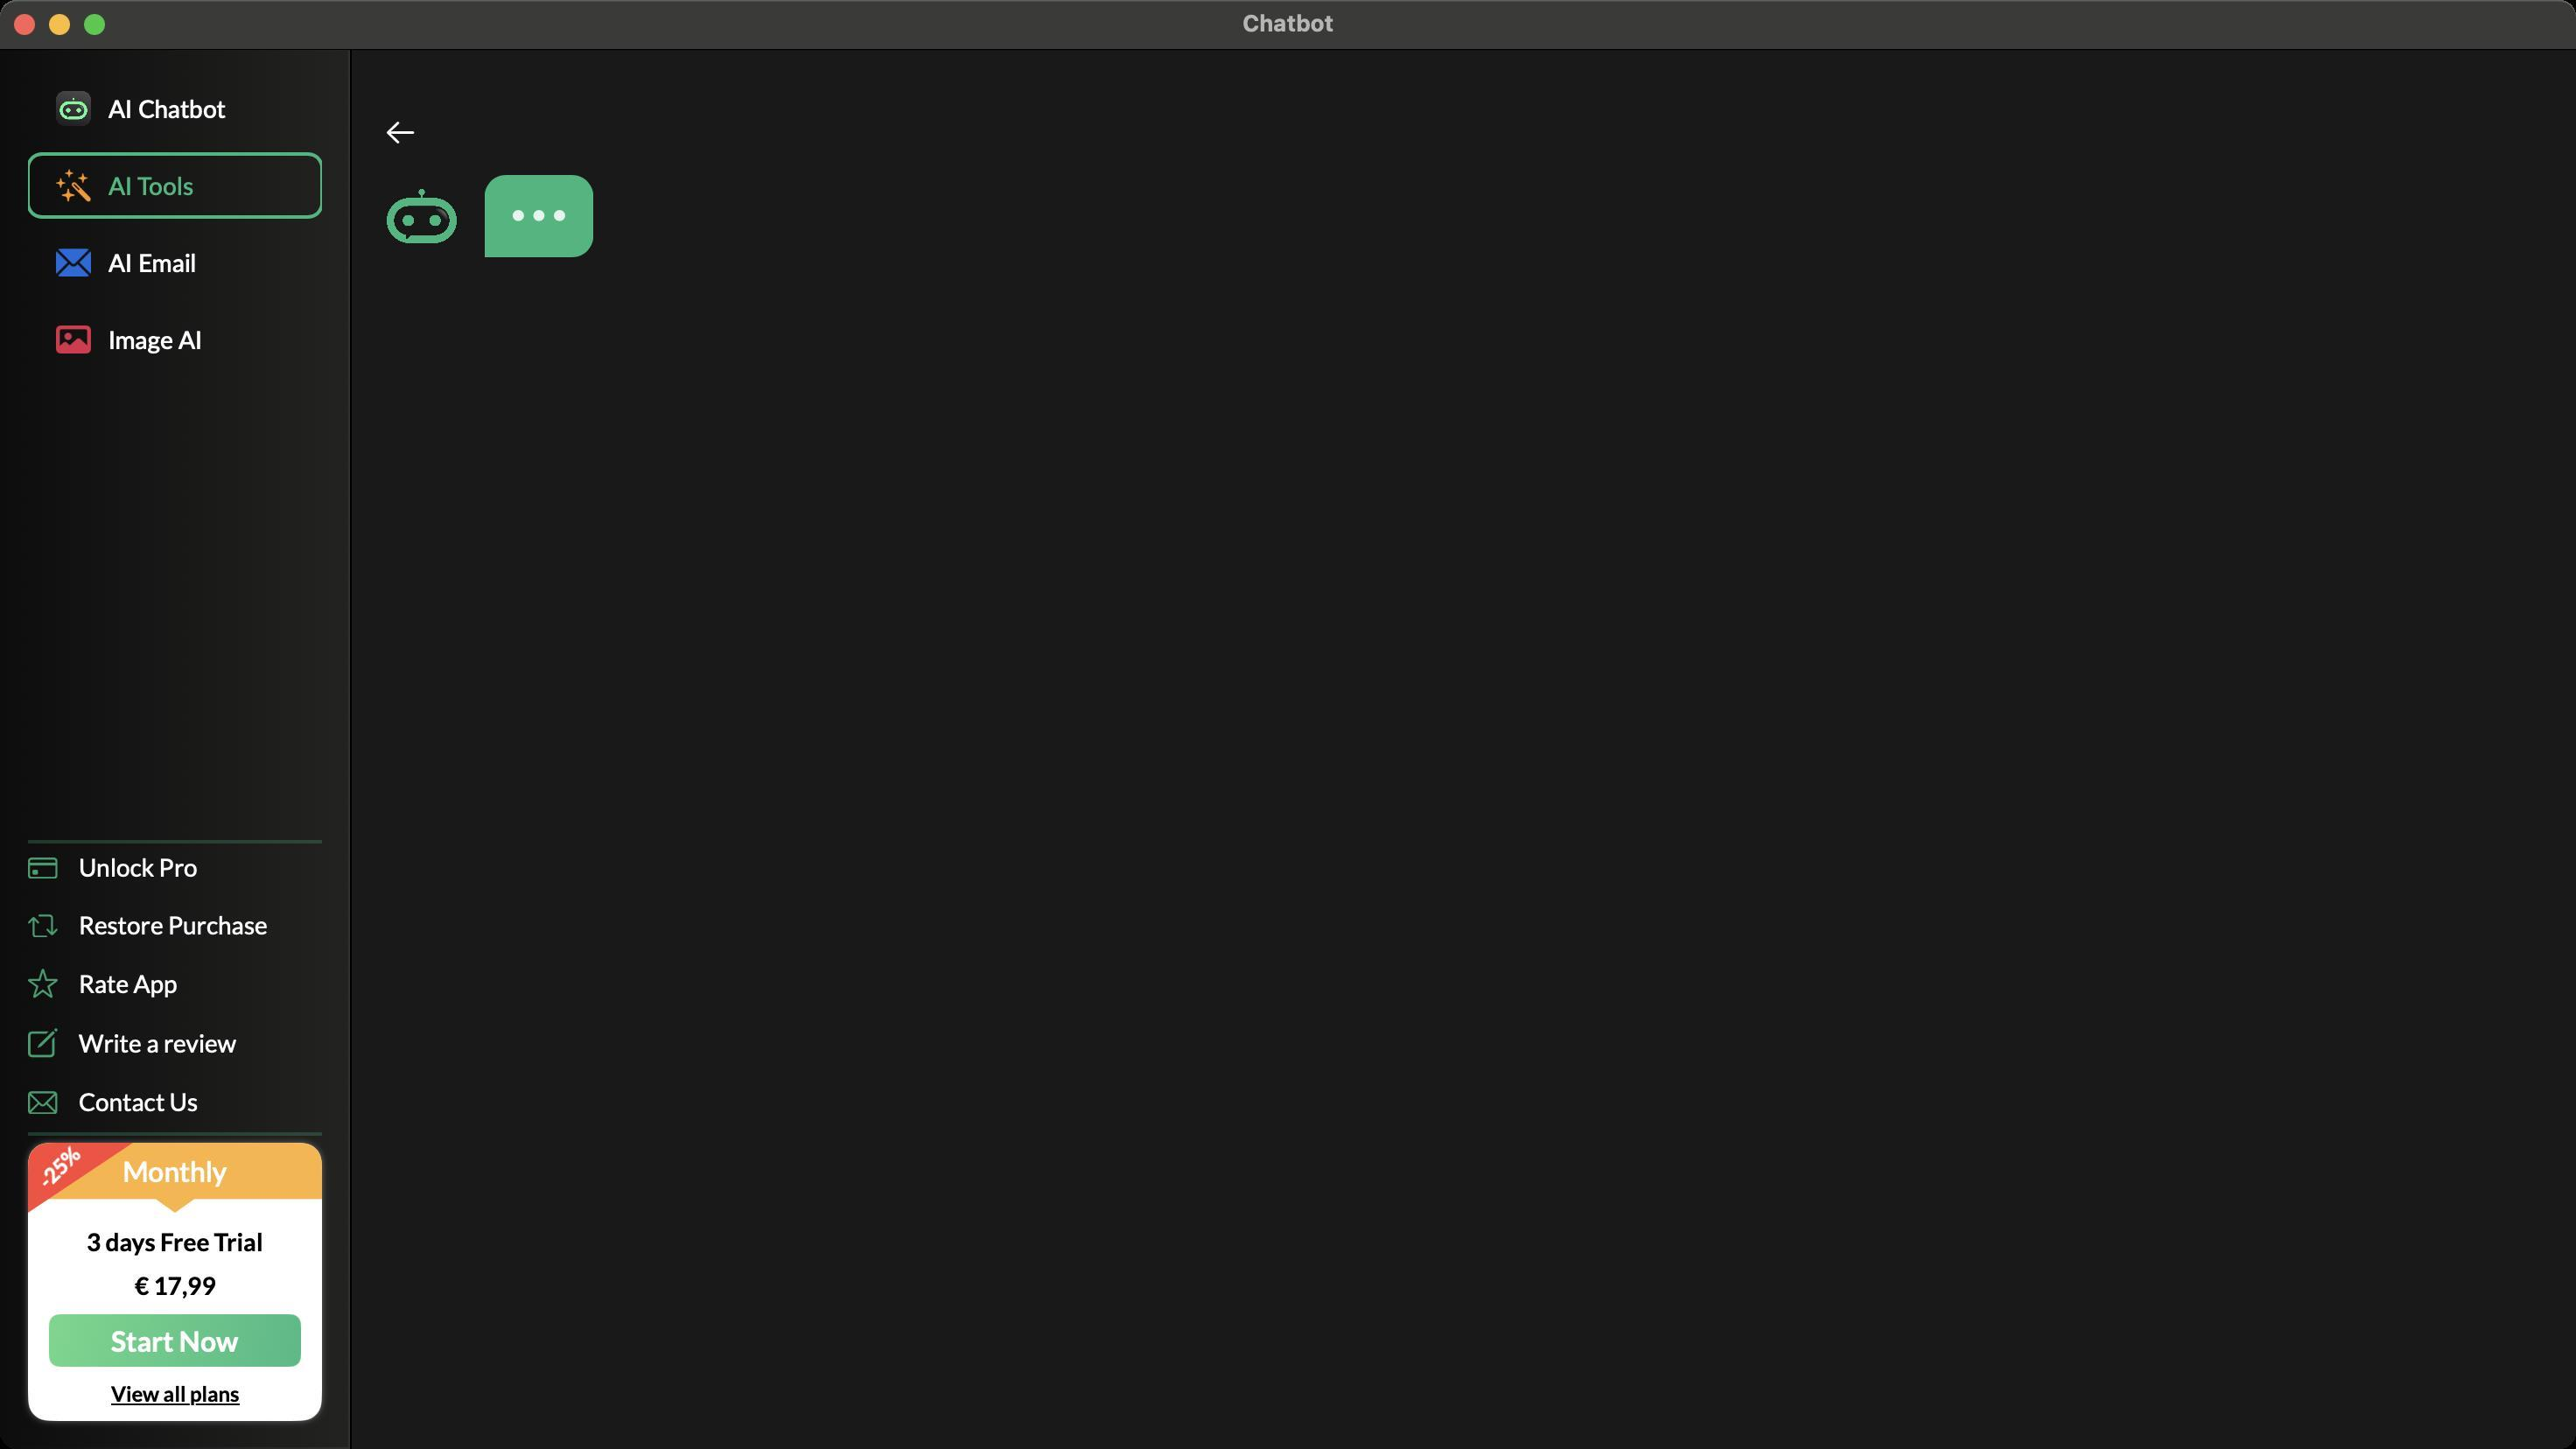
Accessibility tree:
{"name": "Chatbot", "role": "AXWindow", "description": null, "role_description": "standard window", "value": null, "position": "174.00;74.00", "size": "1472;828", "children": [{"name": null, "role": "AXSplitGroup", "description": null, "role_description": "split group", "value": null, "position": "0.00;28.00", "size": "1472;800", "children": [{"name": null, "role": "AXScrollArea", "description": null, "role_description": "scroll area", "value": null, "position": "0.00;28.00", "size": "200;800", "children": [{"name": null, "role": "AXTable", "description": null, "role_description": "table", "value": null, "position": "1.00;29.00", "size": "198;798", "children": [{"name": null, "role": "AXColumn", "description": null, "role_description": "column", "value": null, "position": "1.00;29.00", "size": "198;798", "children": []}]}]}, {"name": null, "role": "AXGroup", "description": null, "role_description": "group", "value": null, "position": "0.00;28.00", "size": "200;800", "children": [{"name": null, "role": "AXScrollArea", "description": null, "role_description": "scroll area", "value": null, "position": "16.00;44.00", "size": "168;428", "children": [{"name": null, "role": "AXImage", "description": "appiconsmall", "role_description": "image", "value": null, "position": "32.00;52.00", "size": "20;20", "children": []}, {"name": null, "role": "AXStaticText", "description": null, "role_description": "text", "value": "AI Chatbot", "position": "62.00;53.50", "size": "67;17", "children": []}, {"name": null, "role": "AXImage", "description": "aitools", "role_description": "image", "value": null, "position": "32.00;96.50", "size": "20;19", "children": []}, {"name": null, "role": "AXStaticText", "description": null, "role_description": "text", "value": "AI Tools", "position": "62.00;97.50", "size": "49;17", "children": []}, {"name": null, "role": "AXImage", "description": "aiemail", "role_description": "image", "value": null, "position": "32.00;142.00", "size": "20;16", "children": []}, {"name": null, "role": "AXStaticText", "description": null, "role_description": "text", "value": "AI Email", "position": "62.00;141.50", "size": "50;17", "children": []}, {"name": null, "role": "AXImage", "description": "imageai", "role_description": "image", "value": null, "position": "32.00;186.00", "size": "20;16", "children": []}, {"name": null, "role": "AXStaticText", "description": null, "role_description": "text", "value": "Image AI", "position": "62.00;185.50", "size": "54;17", "children": []}]}, {"name": null, "role": "AXImage", "description": "unlock", "role_description": "image", "value": null, "position": "16.00;489.50", "size": "17;12", "children": []}, {"name": null, "role": "AXStaticText", "description": null, "role_description": "text", "value": "Unlock Pro", "position": "45.00;487.16", "size": "68;17", "children": []}, {"name": null, "role": "AXImage", "description": "restore", "role_description": "image", "value": null, "position": "16.00;522.00", "size": "17;14", "children": []}, {"name": null, "role": "AXStaticText", "description": null, "role_description": "text", "value": "Restore Purchase", "position": "45.00;520.16", "size": "108;17", "children": []}, {"name": null, "role": "AXImage", "description": "star", "role_description": "image", "value": null, "position": "16.00;553.00", "size": "17;18", "children": []}, {"name": null, "role": "AXStaticText", "description": null, "role_description": "text", "value": "Rate App", "position": "45.00;553.49", "size": "56;17", "children": []}, {"name": null, "role": "AXImage", "description": "write review", "role_description": "image", "value": null, "position": "16.00;587.00", "size": "17;18", "children": []}, {"name": null, "role": "AXStaticText", "description": null, "role_description": "text", "value": "Write a review", "position": "45.00;587.50", "size": "90;17", "children": []}, {"name": null, "role": "AXImage", "description": "mail envelope", "role_description": "image", "value": null, "position": "16.00;623.00", "size": "17;14", "children": []}, {"name": null, "role": "AXStaticText", "description": null, "role_description": "text", "value": "Contact Us", "position": "45.00;621.18", "size": "68;17", "children": []}, {"name": null, "role": "AXStaticText", "description": null, "role_description": "text", "value": "-25%", "position": "18.80;651.80", "size": "30;30", "children": []}, {"name": null, "role": "AXStaticText", "description": null, "role_description": "text", "value": "Monthly", "position": "70.00;659.50", "size": "60;19", "children": []}, {"name": null, "role": "AXStaticText", "description": null, "role_description": "text", "value": "3 days Free Trial", "position": "49.50;701.00", "size": "101;17", "children": []}, {"name": null, "role": "AXStaticText", "description": null, "role_description": "text", "value": "€ 17,99", "position": "76.75;726.00", "size": "46;17", "children": []}, {"name": null, "role": "AXStaticText", "description": null, "role_description": "text", "value": "Start Now", "position": "63.50;756.50", "size": "73;19", "children": []}, {"name": null, "role": "AXStaticText", "description": null, "role_description": "text", "value": "View all plans", "position": "63.25;789.00", "size": "74;15", "children": []}]}, {"name": null, "role": "AXSplitter", "description": null, "role_description": "splitter", "value": 200.0, "position": "200.00;28.00", "size": "1;800", "children": []}, {"name": null, "role": "AXGroup", "description": null, "role_description": "group", "value": null, "position": "201.00;28.00", "size": "1271;800", "children": [{"name": null, "role": "AXImage", "description": "arrow.left", "role_description": "image", "value": null, "position": "221.00;69.50", "size": "16;13", "children": []}, {"name": null, "role": "AXScrollArea", "description": null, "role_description": "scroll area", "value": null, "position": "221.00;100.00", "size": "1231;664", "children": [{"name": null, "role": "AXImage", "description": "logo", "role_description": "image", "value": null, "position": "221.00;108.00", "size": "40;31", "children": []}, {"name": null, "role": "AXImage", "description": "three_dots", "role_description": "image", "value": null, "position": "293.00;120.00", "size": "30;8", "children": []}]}]}]}, {"name": null, "role": "AXButton", "description": null, "role_description": "close button", "value": null, "position": "7.00;6.00", "size": "14;16", "children": []}, {"name": null, "role": "AXButton", "description": null, "role_description": "full screen button", "value": null, "position": "47.00;6.00", "size": "14;16", "children": [{"name": null, "role": "AXGroup", "description": null, "role_description": "group", "value": null, "position": "47.00;6.00", "size": "14;16", "children": [{"name": null, "role": "AXGroup", "description": null, "role_description": "group", "value": null, "position": "47.00;6.00", "size": "14;16", "children": []}]}]}, {"name": null, "role": "AXButton", "description": null, "role_description": "minimize button", "value": null, "position": "27.00;6.00", "size": "14;16", "children": []}, {"name": null, "role": "AXStaticText", "description": null, "role_description": "text", "value": "Chatbot", "position": "708.00;5.00", "size": "57;16", "children": []}]}